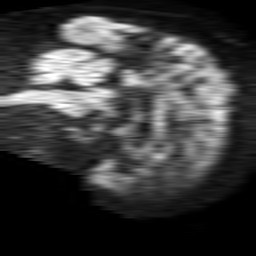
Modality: TRACE
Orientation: sagittal
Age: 65
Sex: male
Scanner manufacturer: philips
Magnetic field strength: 1.5 T
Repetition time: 4.6 s
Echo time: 0.08517 s